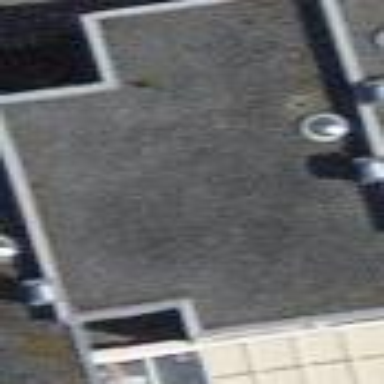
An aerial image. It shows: Terrace building.